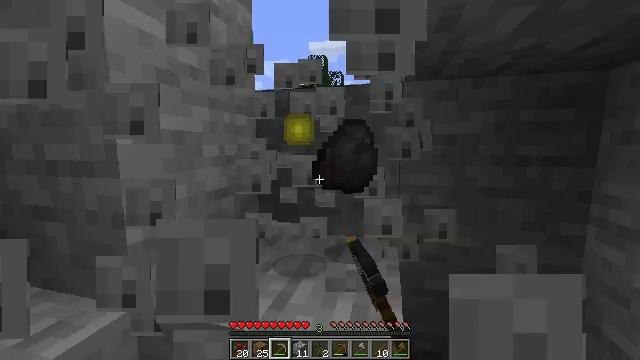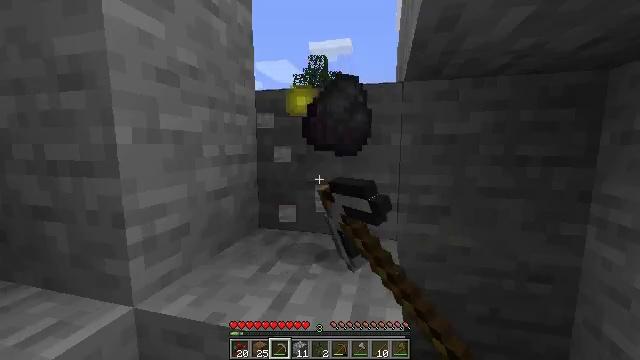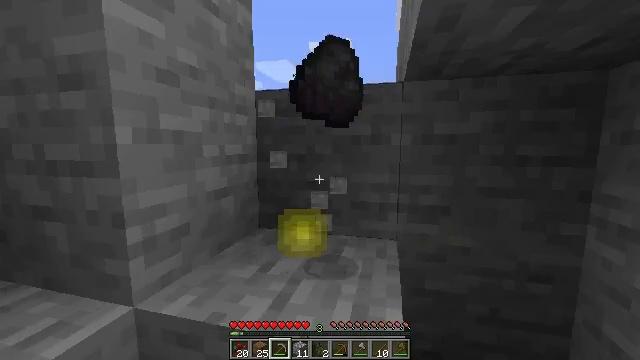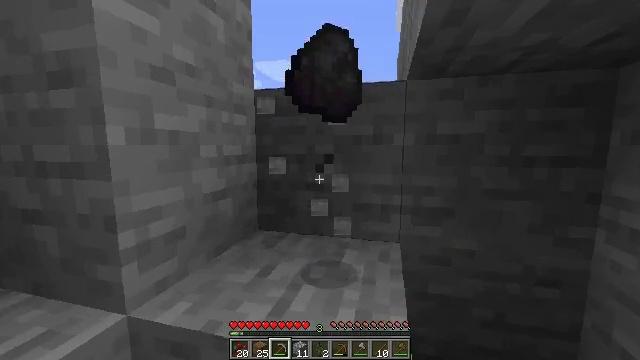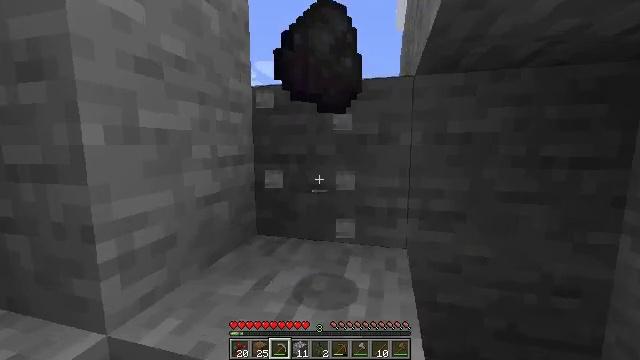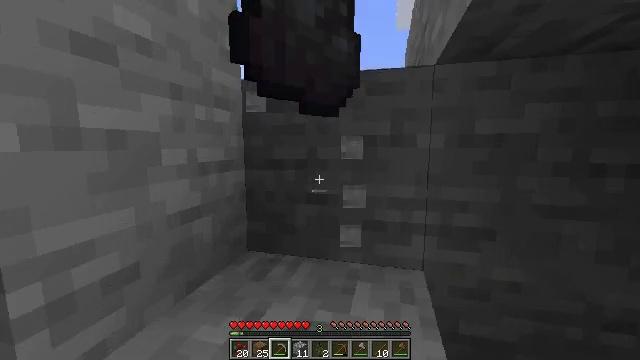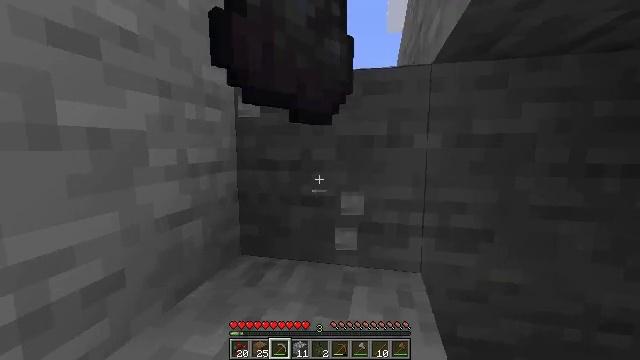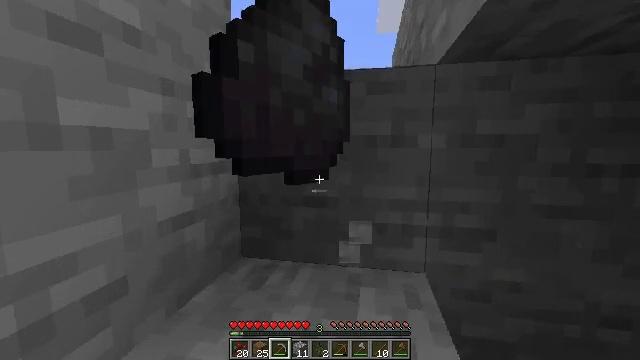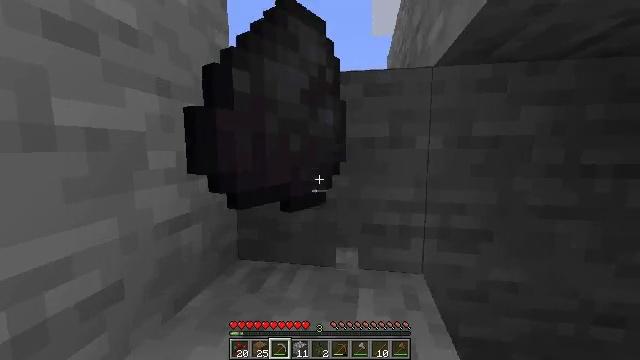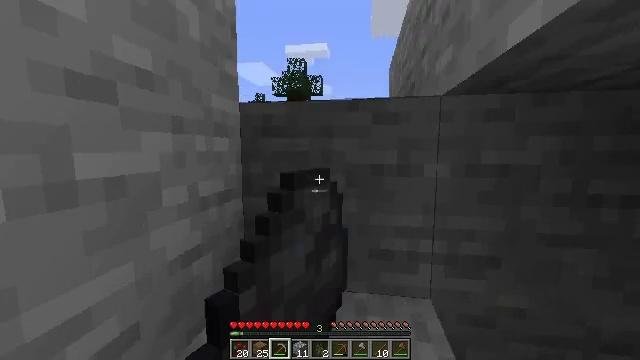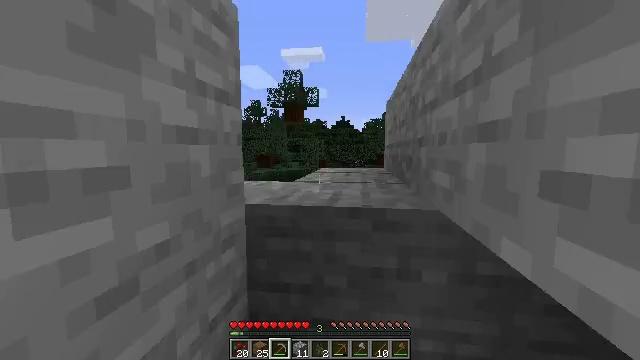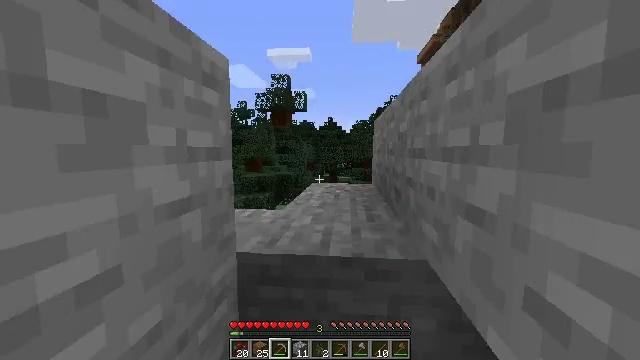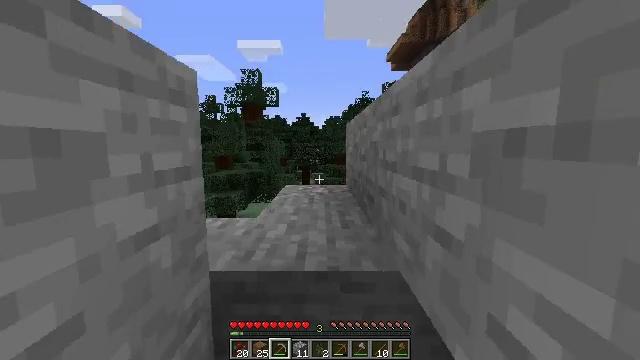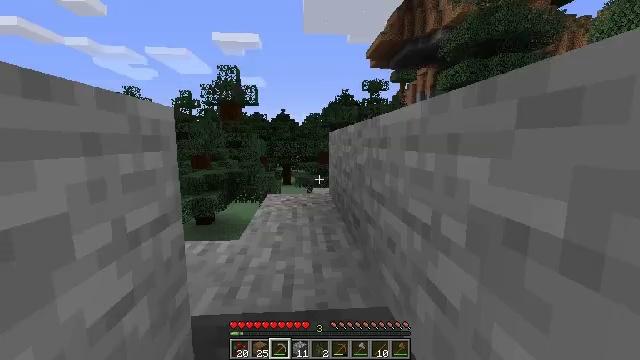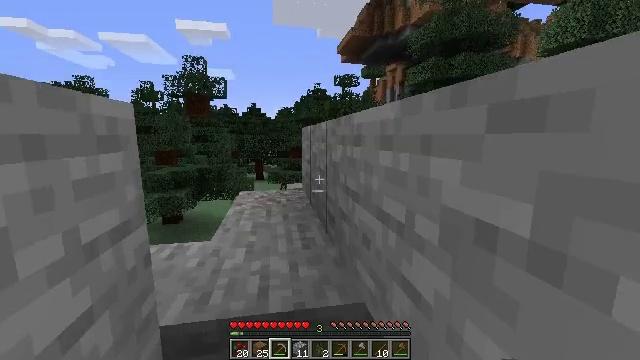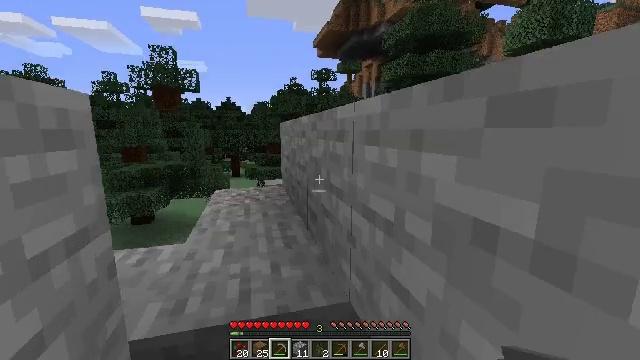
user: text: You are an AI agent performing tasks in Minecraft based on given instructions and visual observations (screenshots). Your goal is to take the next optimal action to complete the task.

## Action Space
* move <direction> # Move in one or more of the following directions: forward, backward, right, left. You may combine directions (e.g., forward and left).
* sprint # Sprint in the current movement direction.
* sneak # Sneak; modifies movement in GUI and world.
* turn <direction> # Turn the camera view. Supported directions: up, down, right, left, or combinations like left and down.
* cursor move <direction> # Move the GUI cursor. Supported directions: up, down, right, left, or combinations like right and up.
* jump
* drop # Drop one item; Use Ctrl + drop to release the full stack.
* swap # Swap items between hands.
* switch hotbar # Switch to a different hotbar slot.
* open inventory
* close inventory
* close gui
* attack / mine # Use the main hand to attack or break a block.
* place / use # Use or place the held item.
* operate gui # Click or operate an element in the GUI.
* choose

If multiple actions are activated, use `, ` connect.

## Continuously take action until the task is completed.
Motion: motion action
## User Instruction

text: Mine the sweet berry bush.
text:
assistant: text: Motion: attack / mine
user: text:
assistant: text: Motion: attack / mine
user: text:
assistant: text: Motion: move forward, attack / mine
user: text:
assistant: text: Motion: move forward
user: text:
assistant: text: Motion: move forward
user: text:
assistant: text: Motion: move forward, turn right
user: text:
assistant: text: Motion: move forward, turn right
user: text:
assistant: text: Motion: move forward, turn right
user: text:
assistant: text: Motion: move forward, jump
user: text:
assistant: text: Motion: move forward, turn right, jump
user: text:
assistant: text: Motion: move forward, turn right, jump
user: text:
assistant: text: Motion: move forward, turn right and down, jump
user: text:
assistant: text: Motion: move forward, turn right
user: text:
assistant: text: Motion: move forward, turn right and down
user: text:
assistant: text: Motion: move forward, turn right and down
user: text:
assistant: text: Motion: move forward
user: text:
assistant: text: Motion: move forward
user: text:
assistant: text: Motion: move forward
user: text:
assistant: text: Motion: move forward
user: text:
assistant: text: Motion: move forward
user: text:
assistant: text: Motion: turn left
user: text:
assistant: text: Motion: no_op
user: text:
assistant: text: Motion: move forward
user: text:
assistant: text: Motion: move forward, jump
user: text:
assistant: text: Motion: move forward, jump
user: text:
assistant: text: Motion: move forward, jump
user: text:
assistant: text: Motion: move forward, jump
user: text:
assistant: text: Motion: move forward, turn right, jump
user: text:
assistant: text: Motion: move forward and move left, turn right
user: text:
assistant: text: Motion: move forward and move left, turn right